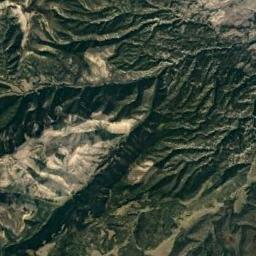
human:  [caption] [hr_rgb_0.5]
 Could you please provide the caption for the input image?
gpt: The mountain is full of green plants with lines of scanty land .

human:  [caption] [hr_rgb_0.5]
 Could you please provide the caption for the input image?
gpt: There are some bare areas on this mountain .

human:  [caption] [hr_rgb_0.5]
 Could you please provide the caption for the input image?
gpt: The folded mountain consists of a number of ridges and valleys of different sizes and is covered with some vegetation .

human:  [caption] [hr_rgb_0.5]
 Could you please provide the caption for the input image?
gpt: Many trees are on the mountain .

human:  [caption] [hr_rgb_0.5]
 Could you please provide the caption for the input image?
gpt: There are green ravines on the mountain .